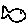
Label: fish